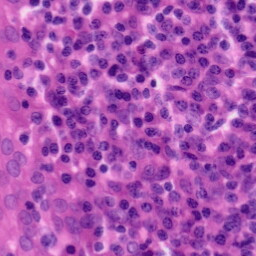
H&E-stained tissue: Tonsil